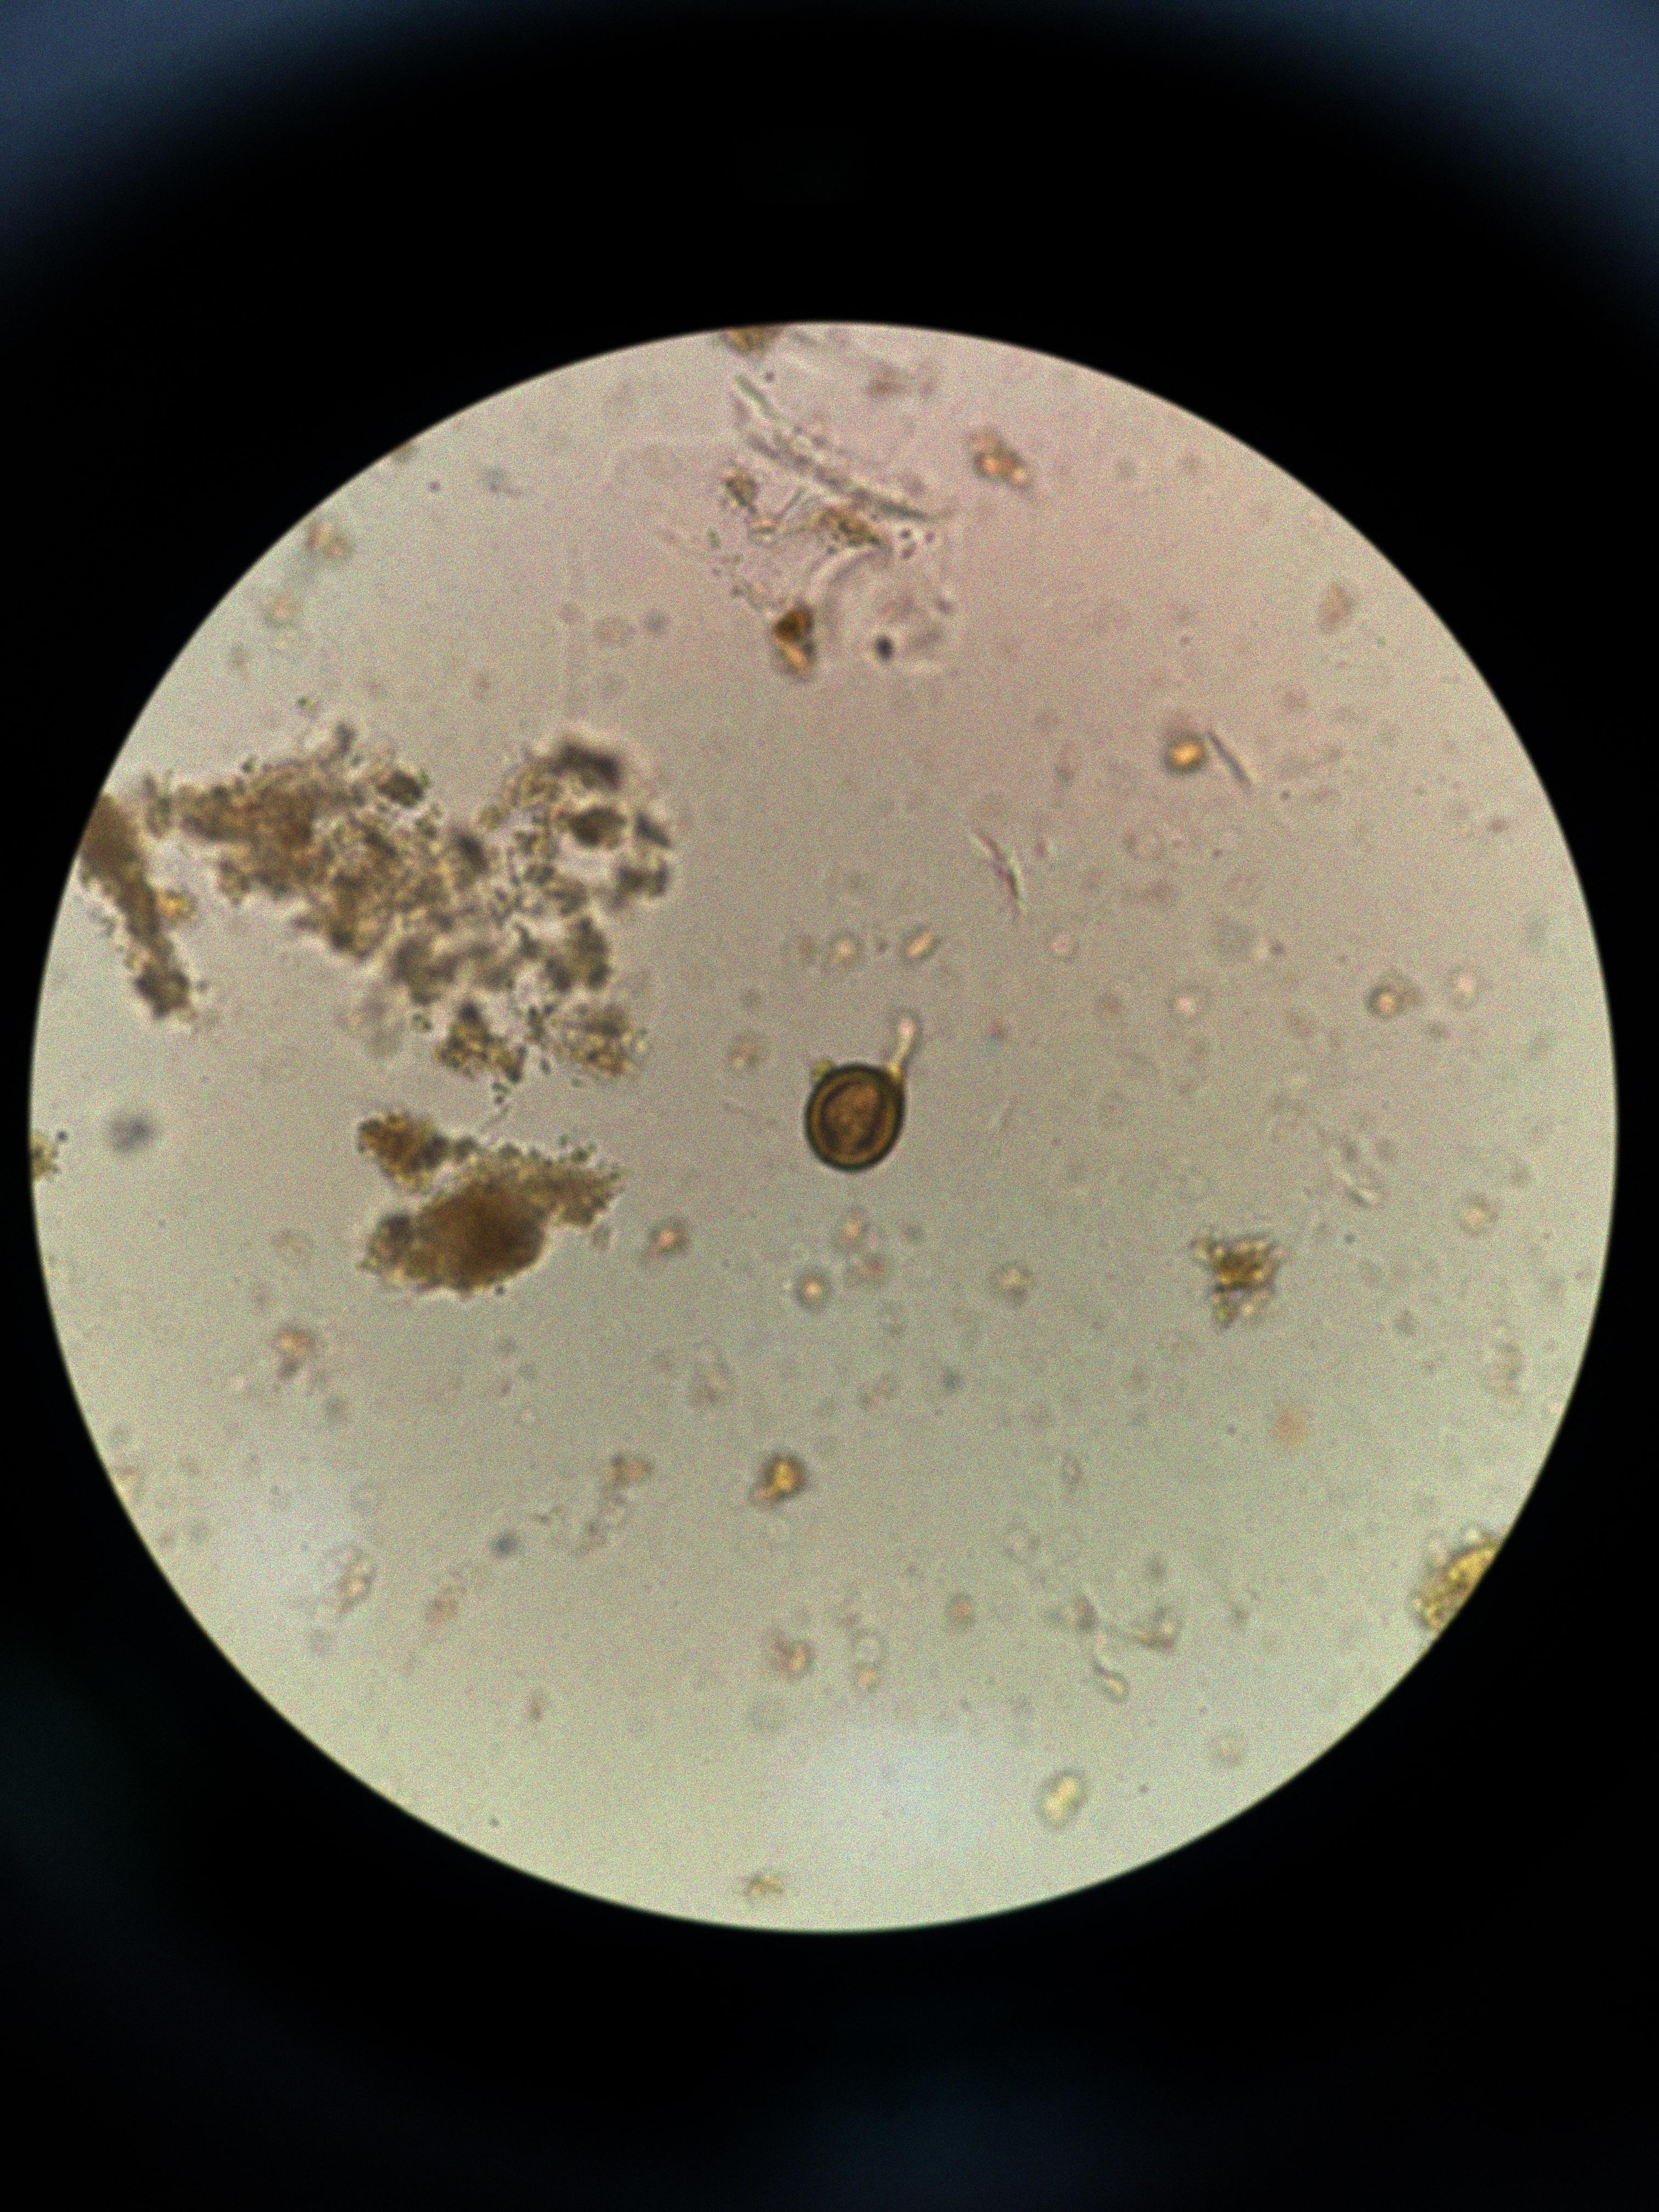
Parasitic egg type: Taenia spp. egg